Question: I'm working on my solution to the <URL> problem.
Part of the problem has you implement an interpreter for the "ancient" Universal Machine. I've implemented an intepreter for the machine they describe and now I'm running a benchmark program that the university provided to test it.
My C# implementation of this interpreter is !
I fired up my program in the ANTS profiler to see where the slowdown is and I can see that over 96% of my time is taken up by the "Load Program" operation.

The <URL> of this operator is as follows:
'''
#12. Load Program.
The array identified by the B register is duplicated
and the duplicate shall replace the '0' array,
regardless of size. The execution finger is placed
to indicate the platter of this array that is
described by the offset given in C, where the value
0 denotes the first platter, 1 the second, et
cetera.
The '0' array shall be the most sublime choice for
loading, and shall be handled with the utmost
velocity.
'''
Here is my code for this operator:
'''
case 12: // Load Program
_platters[0] = (UInt32[])_platters[(int)_registers[B]].Clone();
_finger = _registers[C];
break;
'''
The source code to my whole "Universal Machine" interpreter is <URL>.
What can I do to make this faster? There are other implementations of this interpreter written in C which complete the entire benchmark significantly faster.
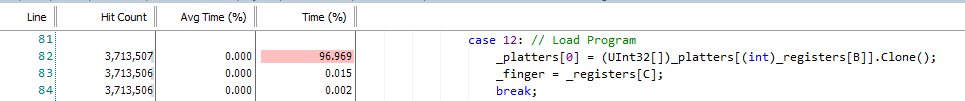
Answer: You could try using <URL>, although I'd be surprised if it makes any massive difference in this case:
'''
case 12: // Load Program
uint[] src = _platters[(int)_registers[B]];
_platters[0] = new uint[src.Length];
Buffer.BlockCopy(src, 0, _platters[0], 0, src.Length * 4);
_finger = _registers[C];
break;
'''